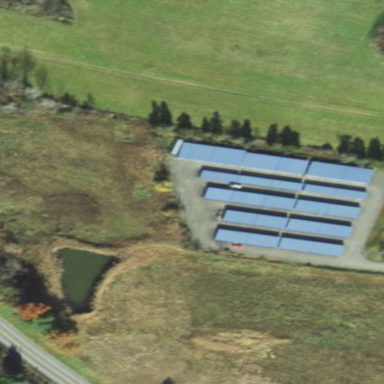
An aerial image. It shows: Area designated for garages used for storage rental.